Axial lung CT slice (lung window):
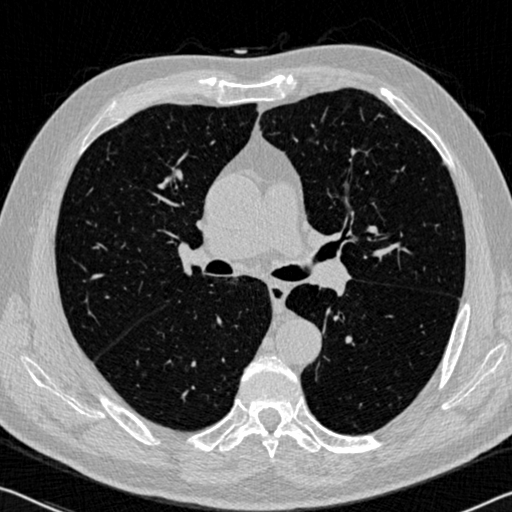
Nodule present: no